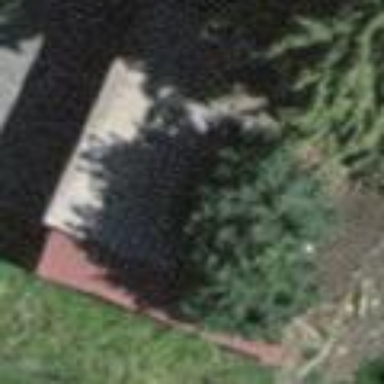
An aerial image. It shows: Shed building.